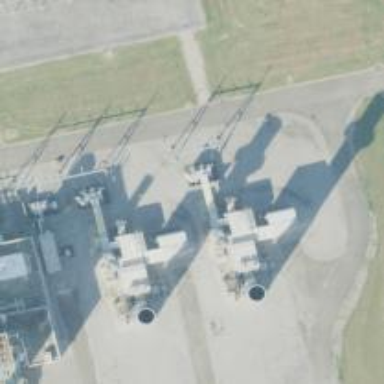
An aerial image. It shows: Gas turbine generator.